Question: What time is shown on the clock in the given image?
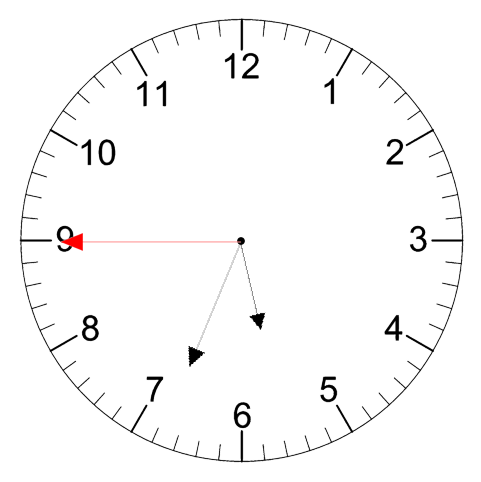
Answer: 05:33:45